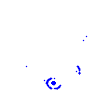
Particle: pion